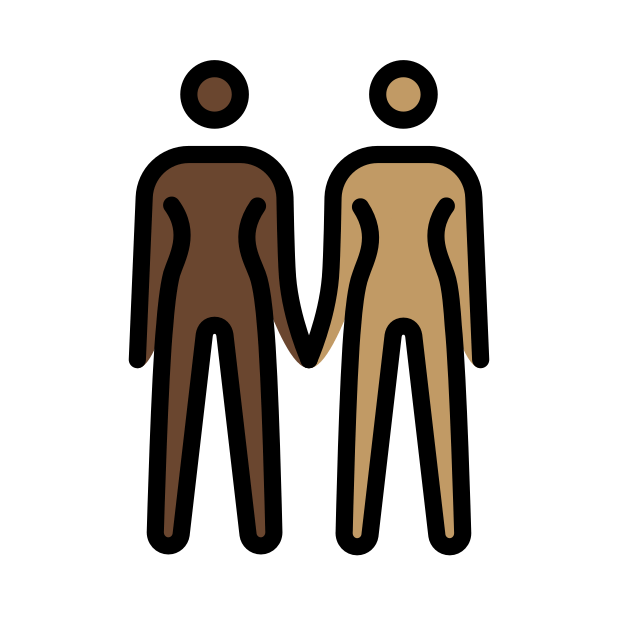
women holding hands: dark skin tone, medium skin tone